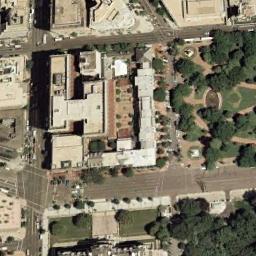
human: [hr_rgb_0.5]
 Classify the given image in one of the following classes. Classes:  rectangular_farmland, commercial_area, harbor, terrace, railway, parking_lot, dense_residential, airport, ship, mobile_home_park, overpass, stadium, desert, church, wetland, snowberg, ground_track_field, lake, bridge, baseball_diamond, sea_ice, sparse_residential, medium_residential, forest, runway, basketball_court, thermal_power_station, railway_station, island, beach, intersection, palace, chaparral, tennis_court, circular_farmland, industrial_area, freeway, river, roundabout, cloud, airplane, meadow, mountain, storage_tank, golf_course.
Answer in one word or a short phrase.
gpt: palace